Field crop: maize
Growth stage: 1
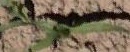
Species: maize